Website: bh-photo
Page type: address-validator
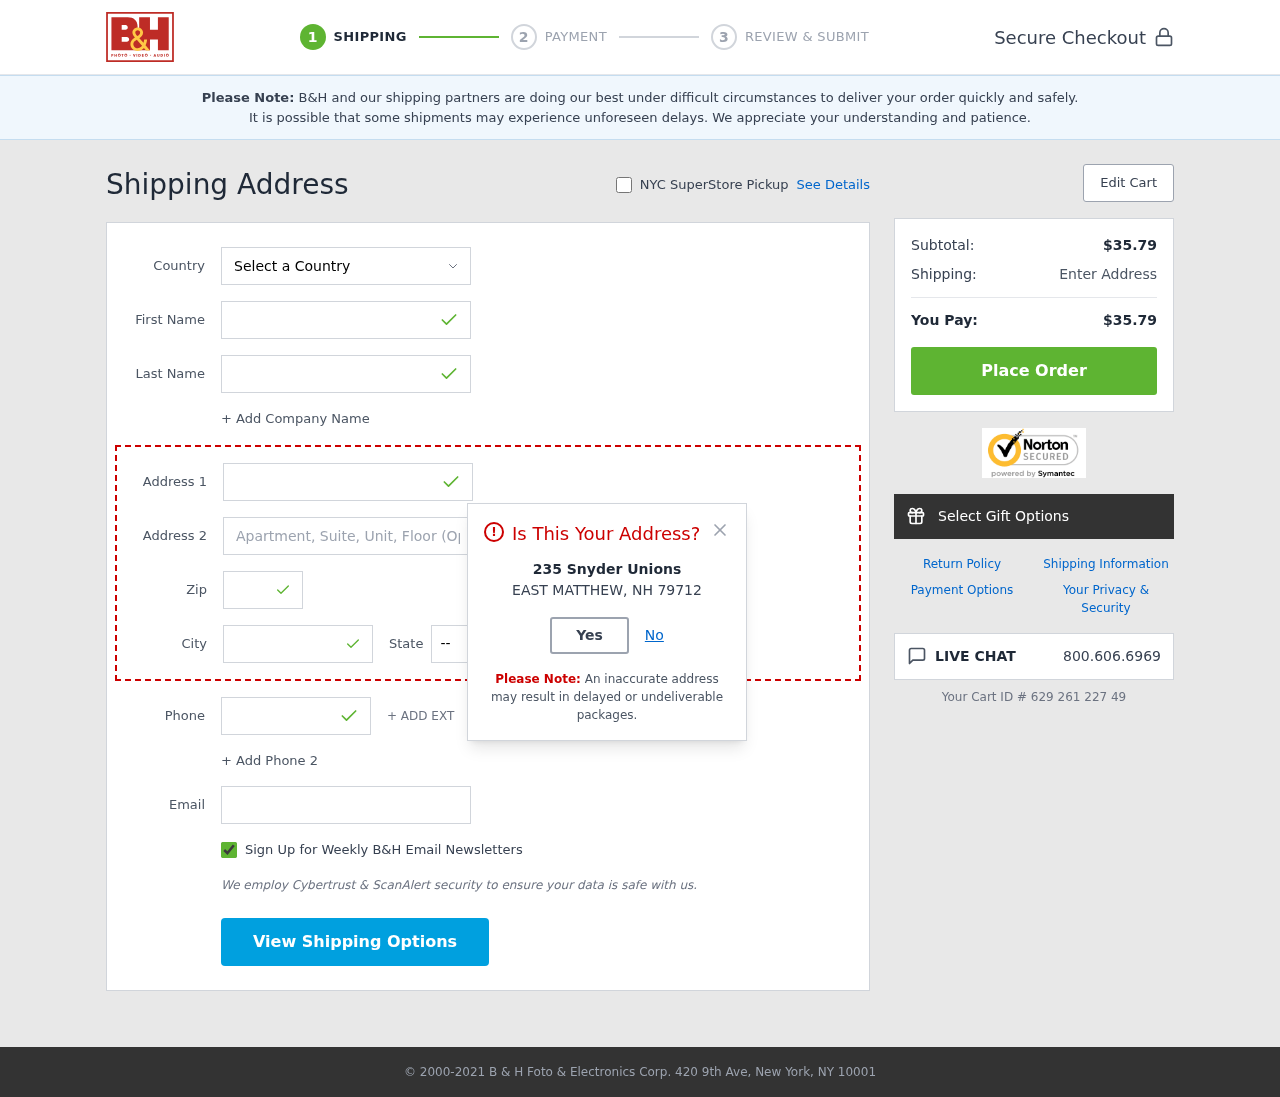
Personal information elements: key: PII_CITY
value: East Matthew
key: PII_COUNTRY
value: United States
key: PII_EMAIL
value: migueldelgado@gmail.com
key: PII_FIRSTNAME
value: Miguel
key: PII_LASTNAME
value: Delgado
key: PII_PHONE
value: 4165992009
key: PII_POSTCODE
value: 79712
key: PII_STATE_ABBR
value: NH
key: PII_STREET
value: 235 Snyder Unions
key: PII_CITY_MODAL
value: EAST MATTHEW
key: PII_POSTCODE_FULL
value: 79712
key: PII_POSTCODE_NUMERIC
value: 79712
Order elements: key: ORDER_SUBTOTAL
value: $35.79
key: ORDER_TOTAL
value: $35.79
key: ORDER_ID
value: Your Cart ID # 629 261 227 49